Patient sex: M
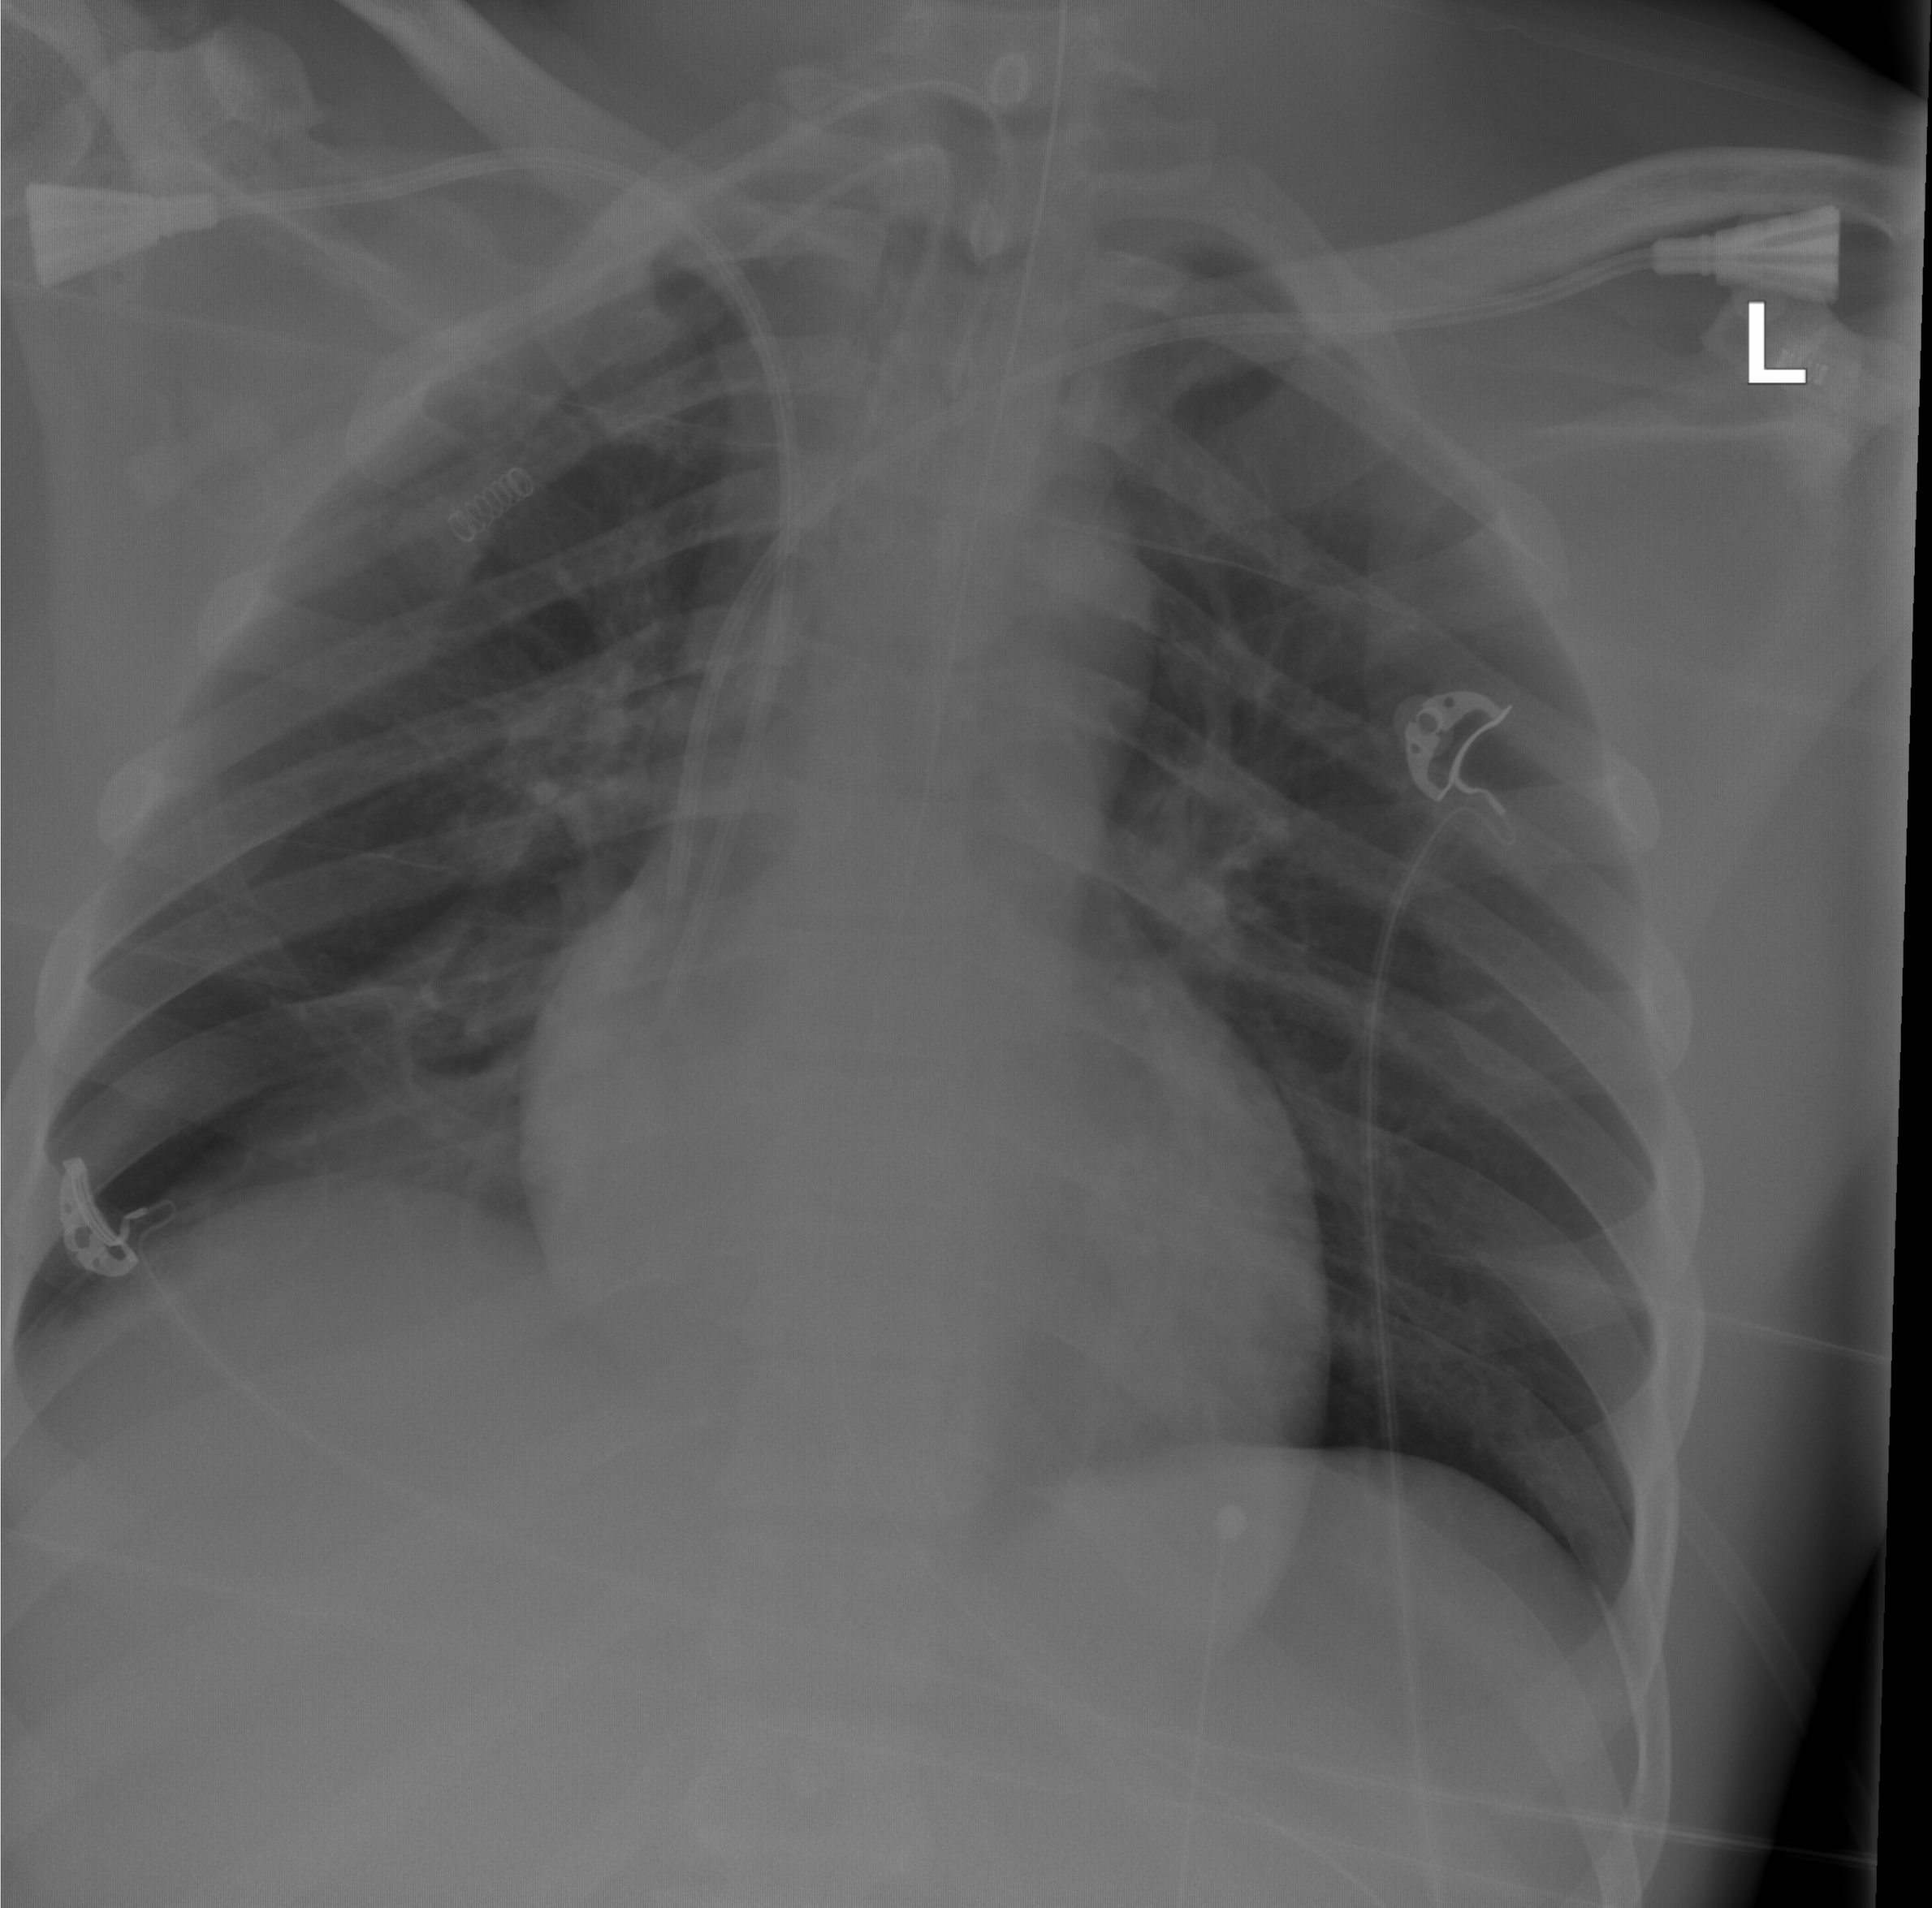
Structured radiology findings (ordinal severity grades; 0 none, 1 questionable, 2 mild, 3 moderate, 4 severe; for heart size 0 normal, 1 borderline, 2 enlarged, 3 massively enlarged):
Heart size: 2
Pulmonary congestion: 2
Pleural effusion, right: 0
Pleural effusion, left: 0
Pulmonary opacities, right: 0
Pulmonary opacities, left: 0
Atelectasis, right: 1
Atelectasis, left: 1